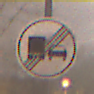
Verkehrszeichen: EndeUeberholverbotKraftfahrzeuge
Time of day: Night
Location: Outdoor (Urban)
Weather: Overcast
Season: Winter
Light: Artificial